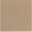
Piece: xx